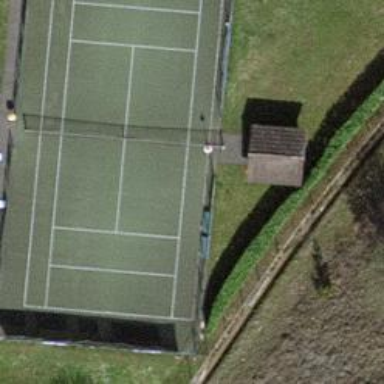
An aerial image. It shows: Tennis court on pitch.